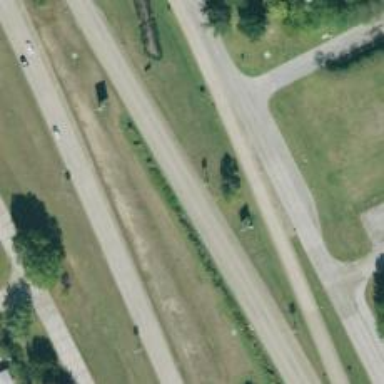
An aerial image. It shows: This image shows trunk highway that functions as expressway.